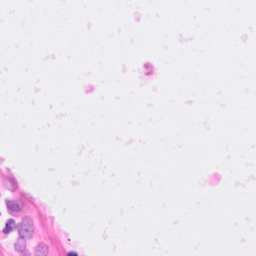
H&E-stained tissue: Breast